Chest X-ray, AP view. Patient: 24 years old, sex F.
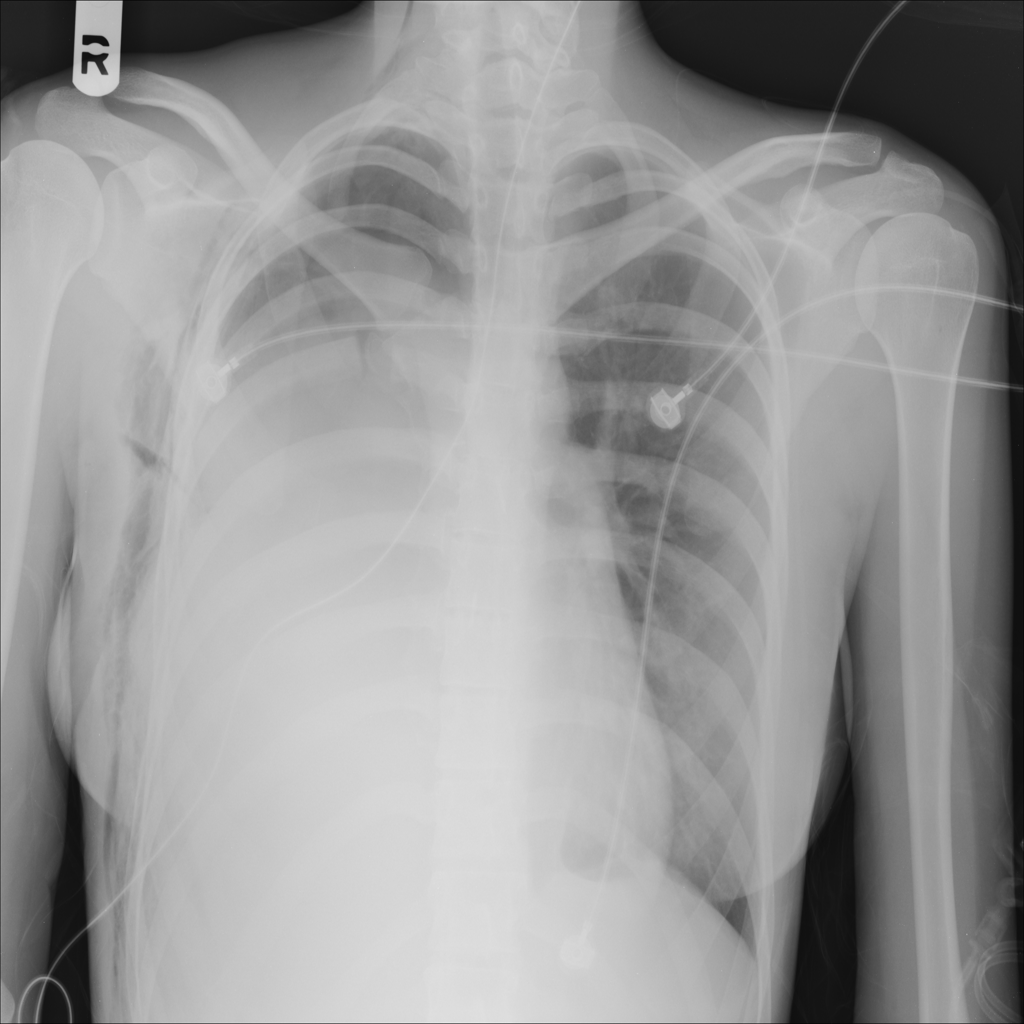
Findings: No Finding